Brain MRI, t2w sequence, axial 2D slice.
Patient: age 25, sex F, weight 78 kg, height 1.78 m
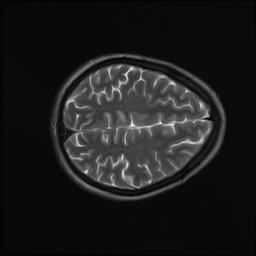